Field crop: maize
Growth stage: 2
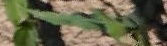
Species: maize